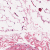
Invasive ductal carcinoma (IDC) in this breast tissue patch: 0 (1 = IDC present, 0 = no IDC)